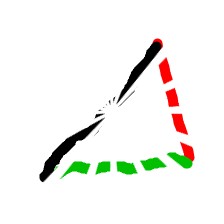
Shape: triangle